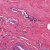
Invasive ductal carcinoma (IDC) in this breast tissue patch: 0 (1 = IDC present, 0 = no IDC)